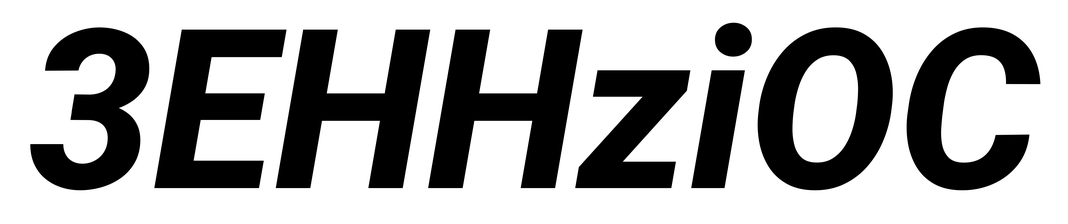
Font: Roboto-Italic_ExtraBold_Italic